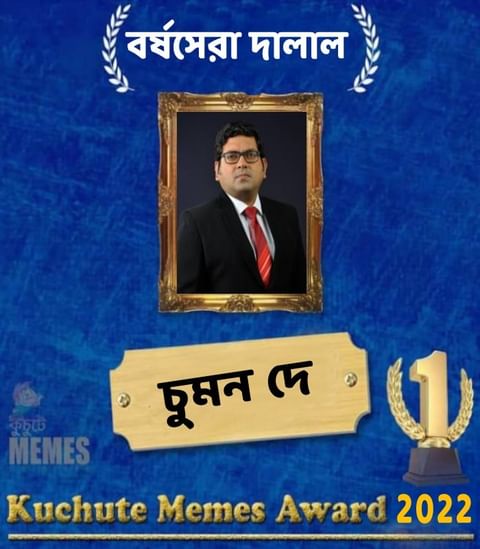
Text: বর্ষসেরা দালাল চুমন দে
Label: Hate
Hate category: Political
Targeted group: Organization